Field crop: maize
Growth stage: 2
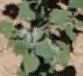
Species: chenopodium